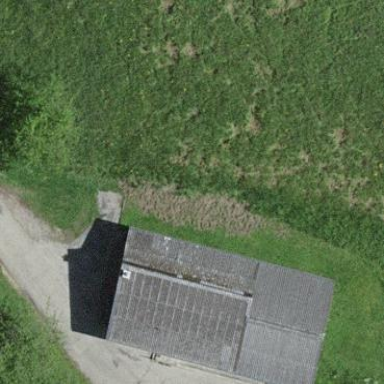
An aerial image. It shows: Hut.